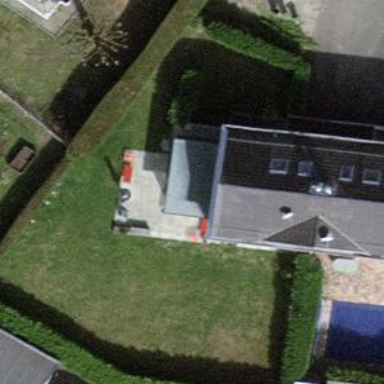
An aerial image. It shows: Garden surrounded by fence.